Question: What kind of locations are listed in the image?
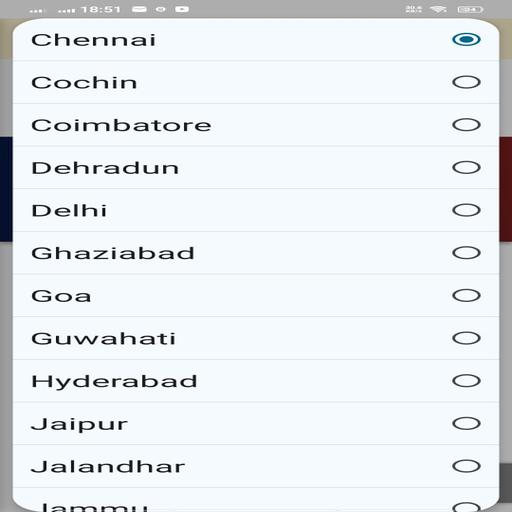
Answer: Cities